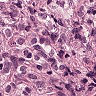
Metastatic tissue present: yes